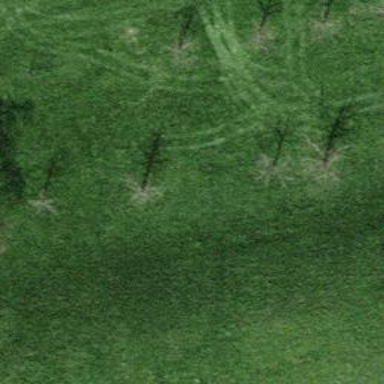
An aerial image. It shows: Broadleaved tree in natural setting.